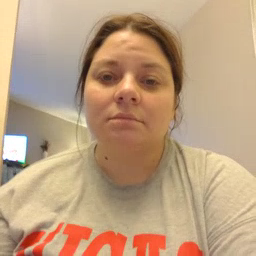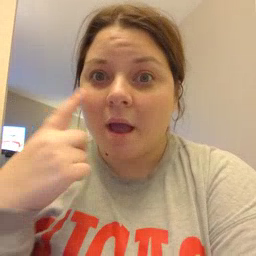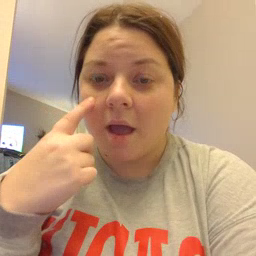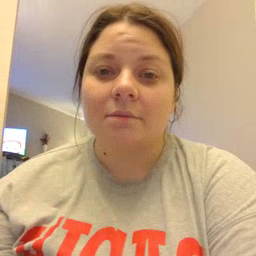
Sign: eye